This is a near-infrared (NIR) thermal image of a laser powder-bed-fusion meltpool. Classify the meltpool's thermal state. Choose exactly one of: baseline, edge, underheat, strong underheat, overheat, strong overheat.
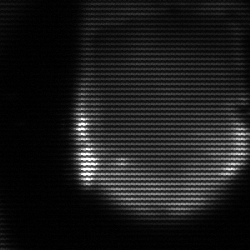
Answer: edge